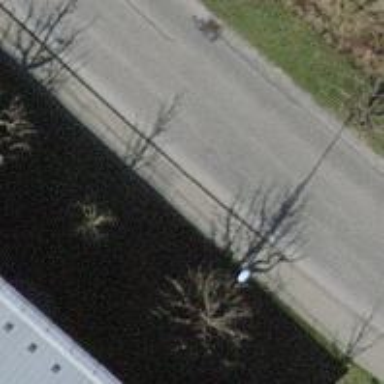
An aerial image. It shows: Residential road with asphalt surface. There is sidewalk on the left side.